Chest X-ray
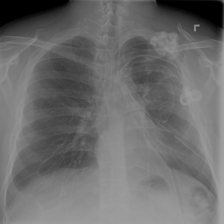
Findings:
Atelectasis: negative
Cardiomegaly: negative
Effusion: negative
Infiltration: negative
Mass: negative
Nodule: negative
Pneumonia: negative
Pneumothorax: negative
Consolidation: negative
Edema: negative
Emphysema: negative
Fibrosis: negative
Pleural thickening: negative
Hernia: negative